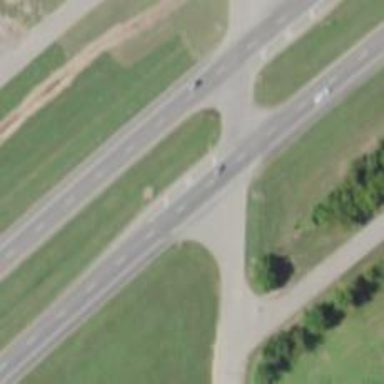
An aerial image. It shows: This image shows trunk highway that functions as expressway.